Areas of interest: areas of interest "Hongda Driving School Practice Area"
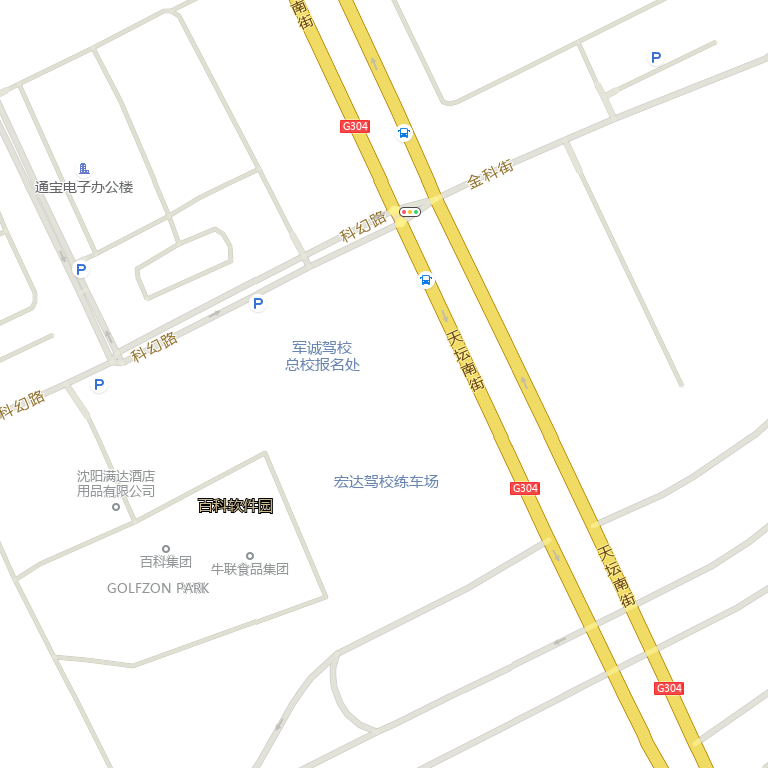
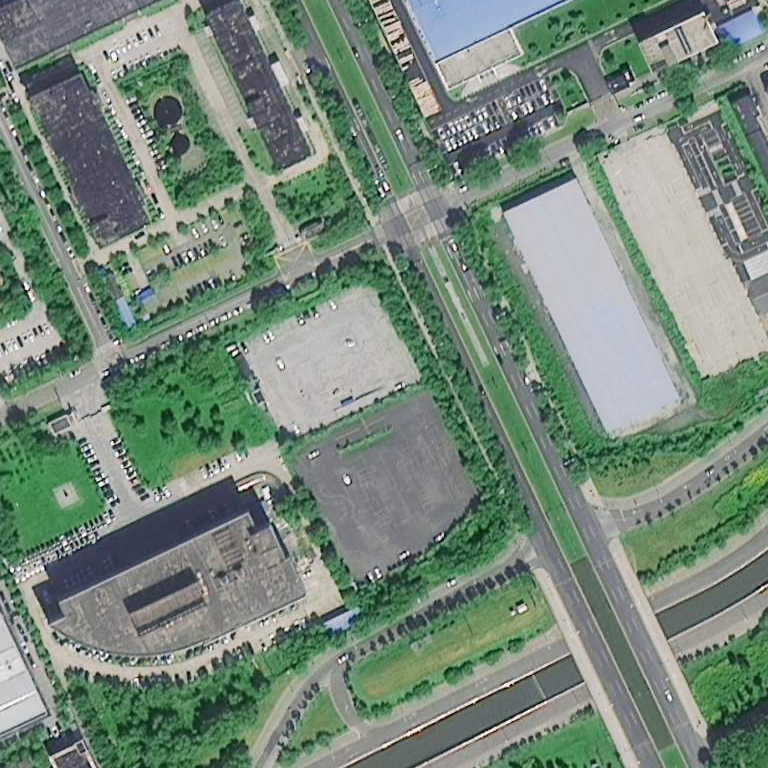